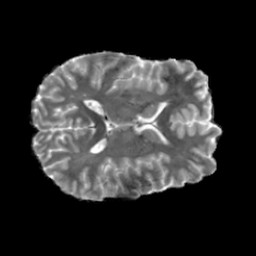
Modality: MD
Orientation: axial
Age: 24
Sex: female
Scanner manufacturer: siemens
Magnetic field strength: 6.98 T
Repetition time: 7.776 s
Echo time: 0.076 s